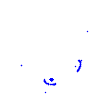
Particle: proton